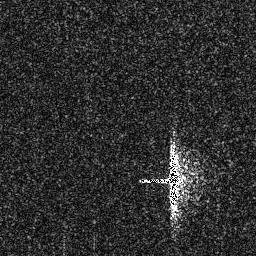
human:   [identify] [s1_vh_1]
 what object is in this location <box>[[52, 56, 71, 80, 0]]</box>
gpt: <ref>1 large ship at the center</ref>